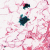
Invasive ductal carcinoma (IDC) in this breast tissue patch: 0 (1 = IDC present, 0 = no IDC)